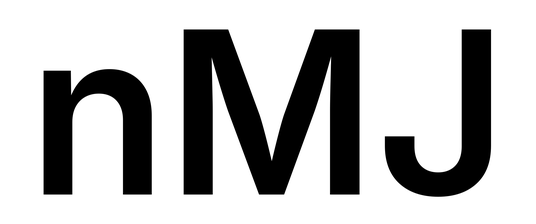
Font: Inter_SemiBold